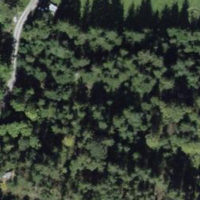
EUNIS habitat code: 43
Species observed at this site:
Cephalanthera longifolia